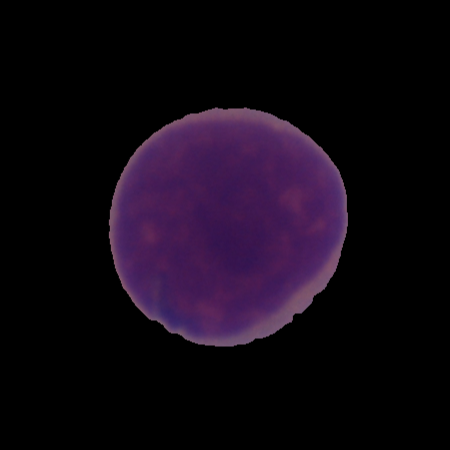
Label: cancer